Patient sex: M
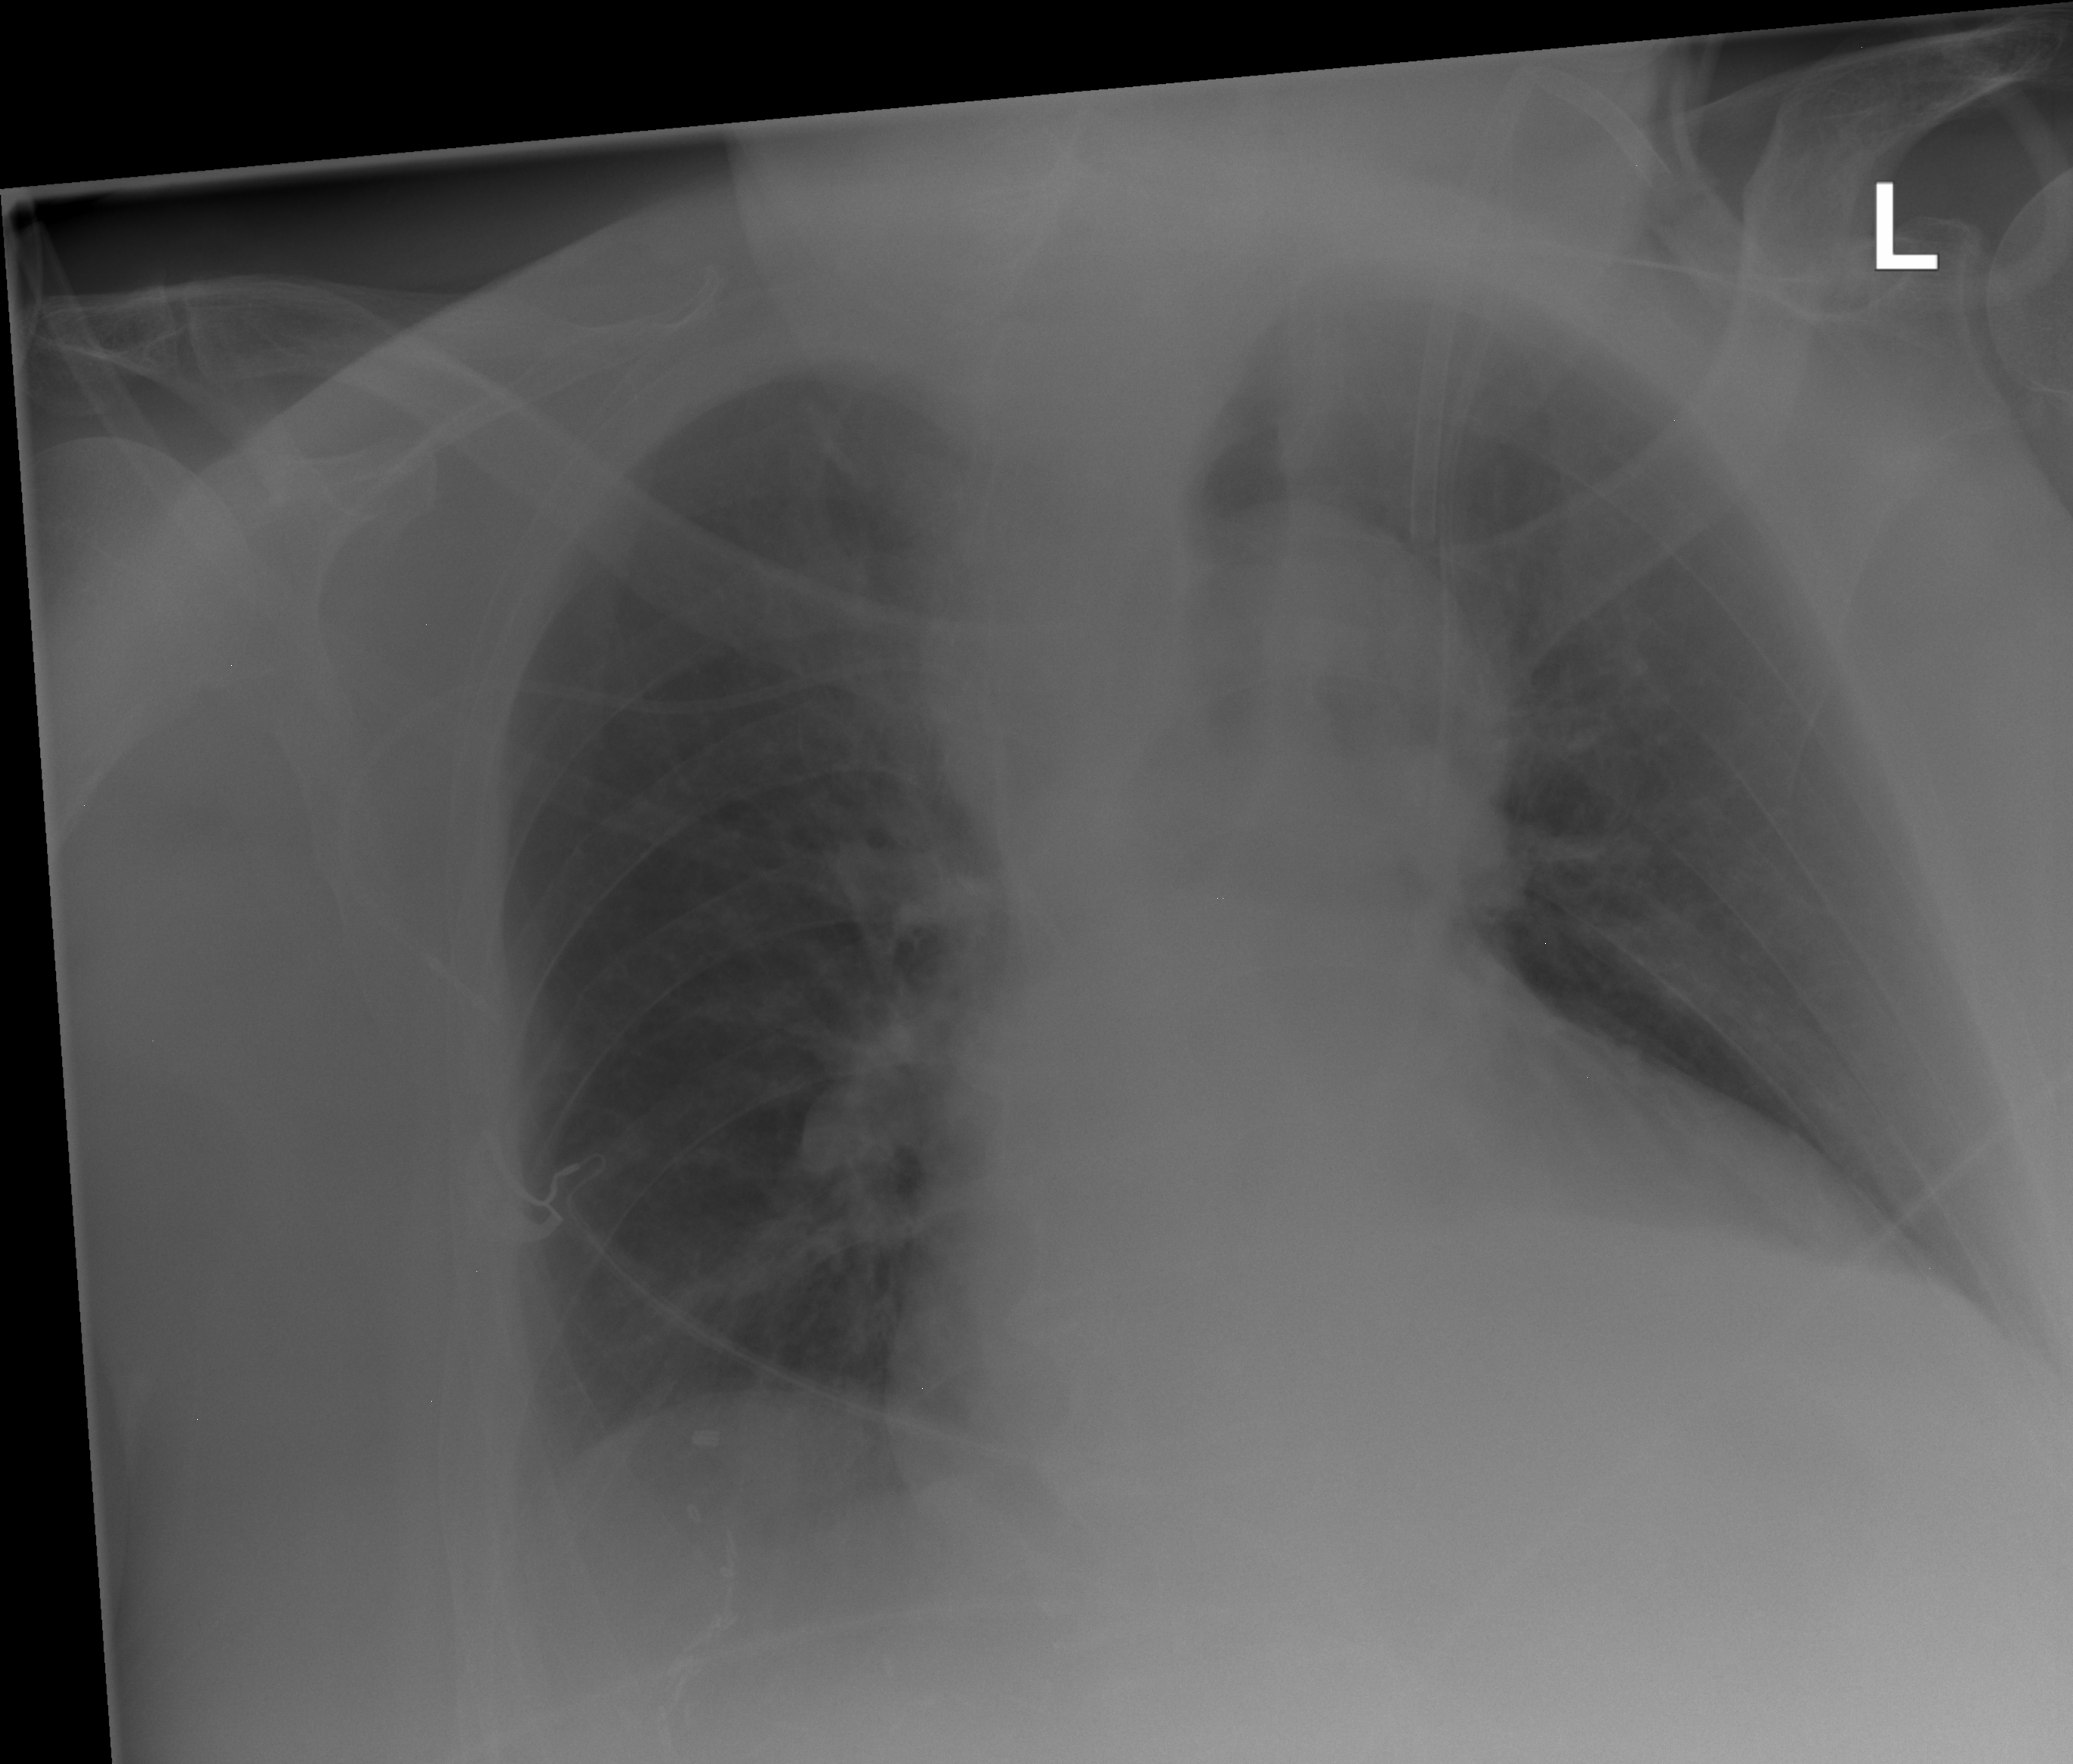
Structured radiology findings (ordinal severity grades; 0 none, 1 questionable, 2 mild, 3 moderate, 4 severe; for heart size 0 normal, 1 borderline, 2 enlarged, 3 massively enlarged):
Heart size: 2
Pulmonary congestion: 2
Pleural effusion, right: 0
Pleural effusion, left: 0
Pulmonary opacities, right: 0
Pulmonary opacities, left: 0
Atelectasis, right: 0
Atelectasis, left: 0